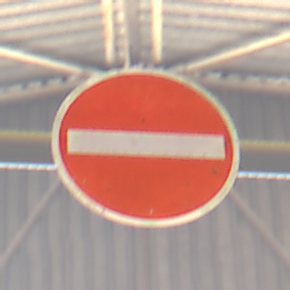
Verkehrszeichen: VerbotDerEinfahrt
Umgebung: Indoor, Urban
Tageszeit: Midday
Wetter: NotSpecified
Licht: Natural
Jahreszeit: NotSpecified
Kontrast: MediumContrast